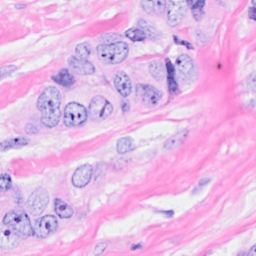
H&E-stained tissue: Breast